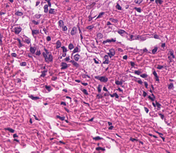
Tumor epithelial tissue: yes
Tumor-associated stroma tissue: yes
Normal tissue: no